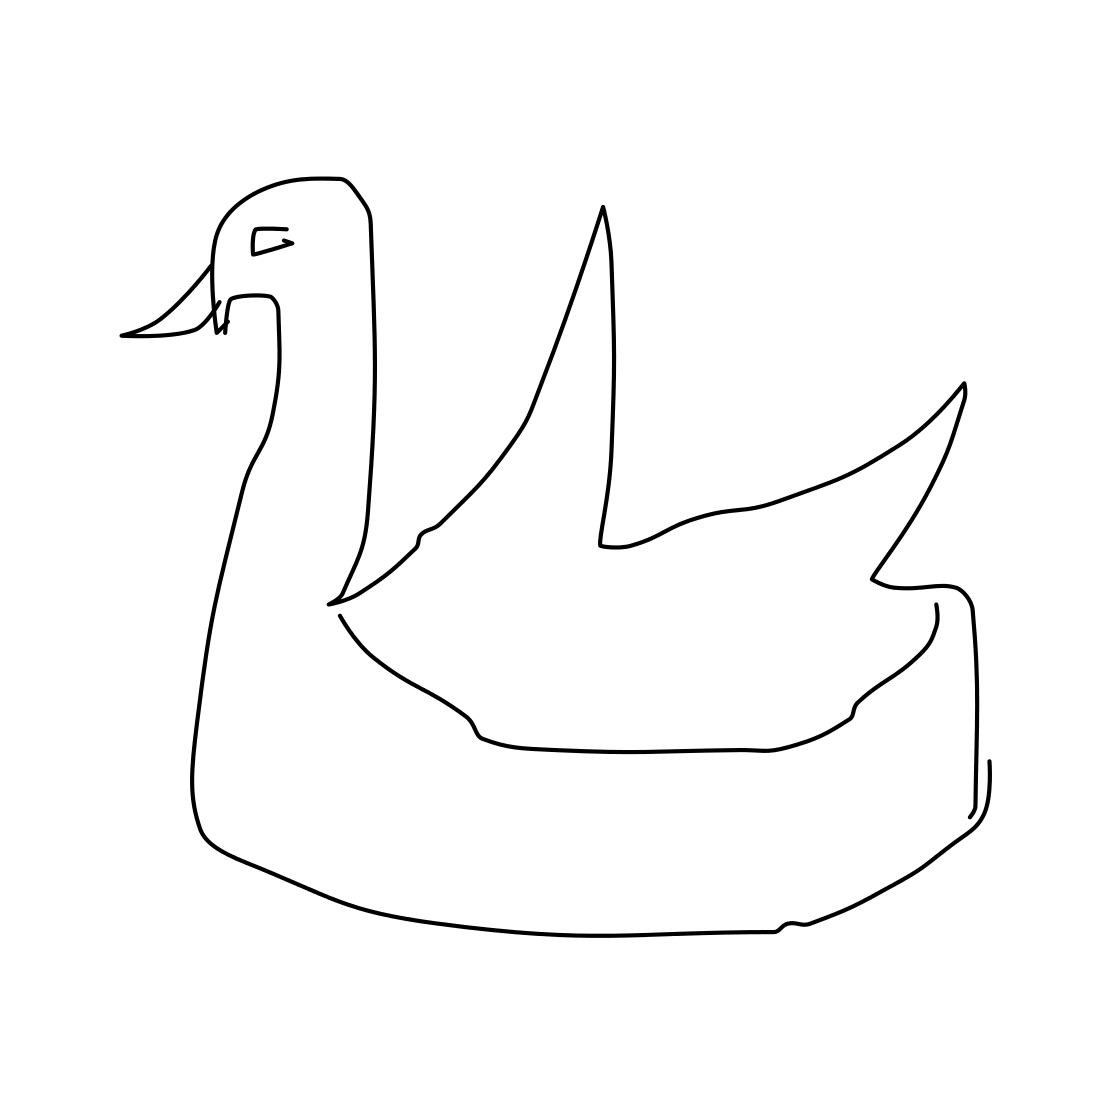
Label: swan